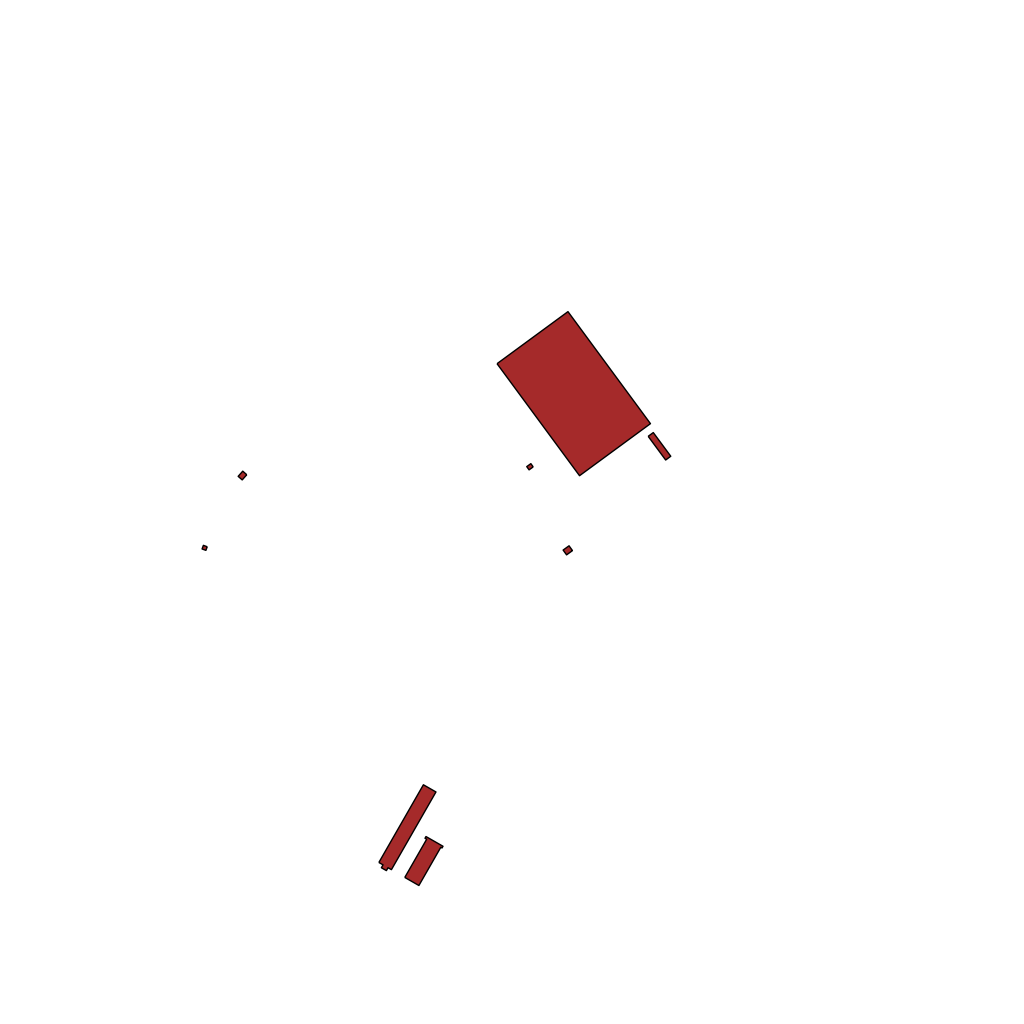
Tags: overhead vector_map, agriculture, recreation, residential, special, individual_rise, low_rise, density_1, Facility, 1.0 km²